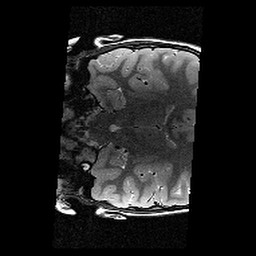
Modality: T2w
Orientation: coronal
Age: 9
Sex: female
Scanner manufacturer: siemens
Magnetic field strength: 3 T
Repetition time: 9.23 s
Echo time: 0.067 s